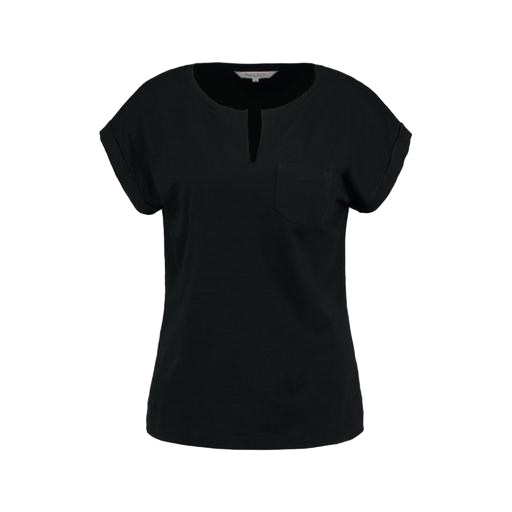
black plus size printed t-shirt only macy, black flap pocket t-shirt, black odelia t-shirt, white background